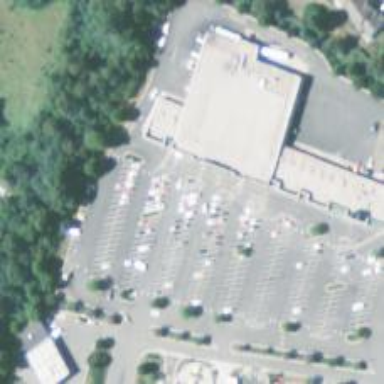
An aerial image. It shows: Supermarket.